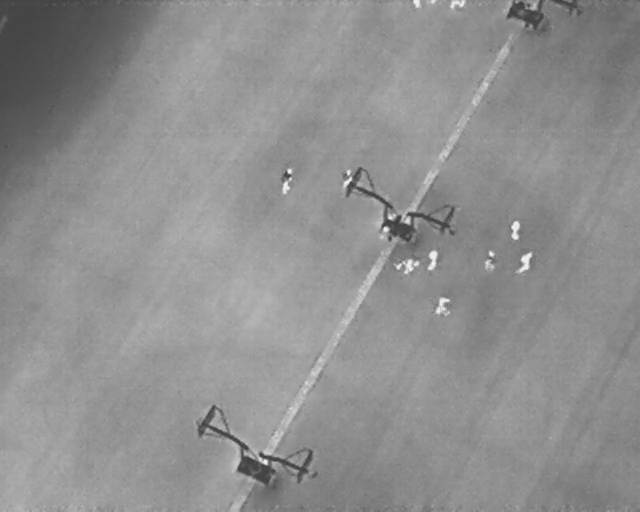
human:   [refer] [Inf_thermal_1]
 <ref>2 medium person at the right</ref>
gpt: <box>[[78, 44, 82, 46, 2], [74, 49, 78, 51, 3]]</box>

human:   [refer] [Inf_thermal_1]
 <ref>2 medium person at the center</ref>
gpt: <box>[[52, 33, 56, 35, 9], [65, 49, 69, 52, 15]]</box>